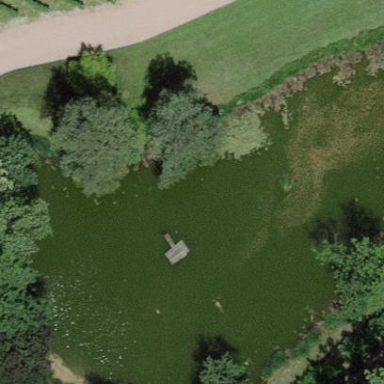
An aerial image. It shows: Pond with natural water.